【题型】解答题　【知识点】立体几何　【难度】easy
如图, 在四棱锥 \(P-ABCD\) 中, \(PA \perp\) 平面 \(PAD\), 底面 \(ABCD\) 为矩形, \(E\) 为线段 \(PD\) 的中点, \(AB=1\), \(PA=AD=2\).

(1) 求证: \(PB \parallel\) 平面 \(ACE\);

(2) 求直线 \(AP\) 与平面 \(ACE\) 的夹角的正弦值.
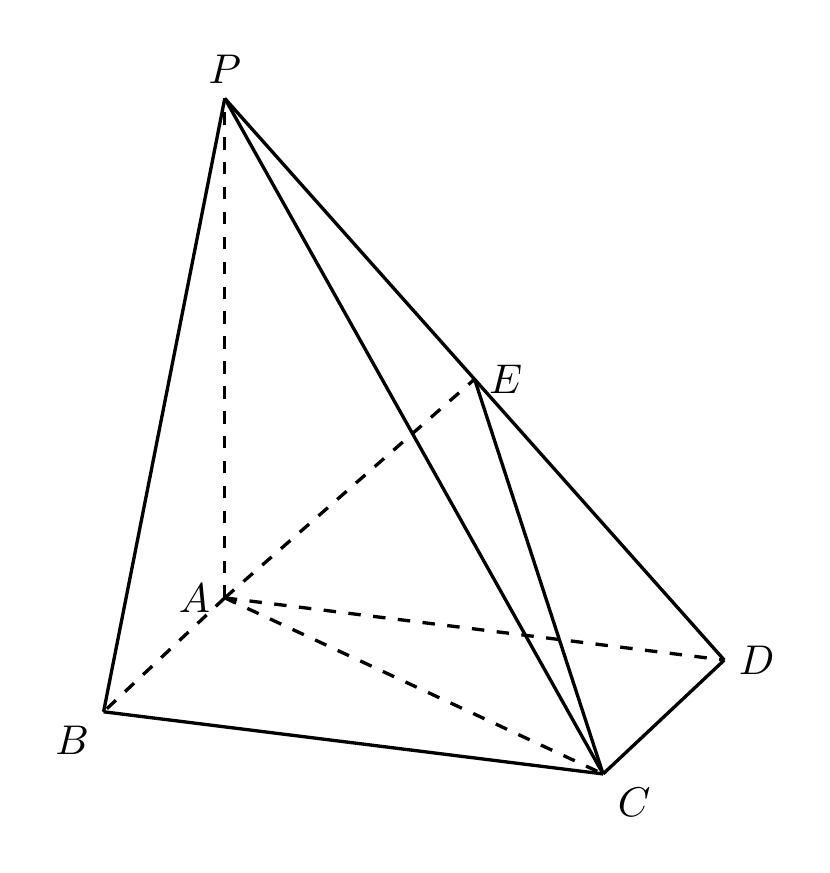
【解答】
\textbf{【答案】}
(1) 证明见解析

(2) \(\dfrac{\sqrt{6}}{6}\)

\vspace{1em}

\textbf{【解析】}
(1) 连接 \(BD\) 交 \(AC\) 于点 \(F\), \(\because E\) 是 \(PD\) 的中点, \(F\) 是 \(BD\) 中点, \(\therefore EF \parallel PB\).

又 \(\because EF \subset\) 平面 \(ACE\), \(PB \not\subset\) 平面 \(ACE\), \(\therefore PB \parallel\) 平面 \(ACE\).

---

(2) 建立如图所示的空间直角坐标系 \(A-xyz\), 则 \(A(0,0,0)\), \(C(1,2,0)\), \(E(0,1,1)\),

\(\therefore \overrightarrow{AE} = (0,1,1)\), \(\overrightarrow{AC} = (1,2,0)\).

设平面 \(ACE\) 的法向量为 \(\vec{n} = (x,y,z)\), 则
\[
\begin{cases}
\vec{n} \cdot \overrightarrow{AC} = 0 \\
\vec{n} \cdot \overrightarrow{AE} = 0
\end{cases}
\]
\(\therefore
\begin{cases}
x + 2y = 0 \\
y + z = 0
\end{cases}
\). 令 \(x=2\), 则 \(y=-1\), \(z=1\).

\(\therefore \vec{n} = (2,-1,1)\) 是平面 \(ACE\) 的一个法向量. \(\overrightarrow{AP} = (0,0,2)\),

设直线 \(AP\) 与平面 \(ACE\) 所成角为 \(\theta\),

则直线 \(AP\) 与平面 \(ACE\) 所成角的正弦值为
\[
\sin\theta = \frac{|\overrightarrow{AP} \cdot \vec{n}|}{|\overrightarrow{AP}||\vec{n}|} = \frac{|0 \times 0 + 0 \times (-1) + 2 \times 1|}{2 \times \sqrt{2^2 + (-1)^2 + 1^2}} = \frac{\sqrt{6}}{6}.
\]
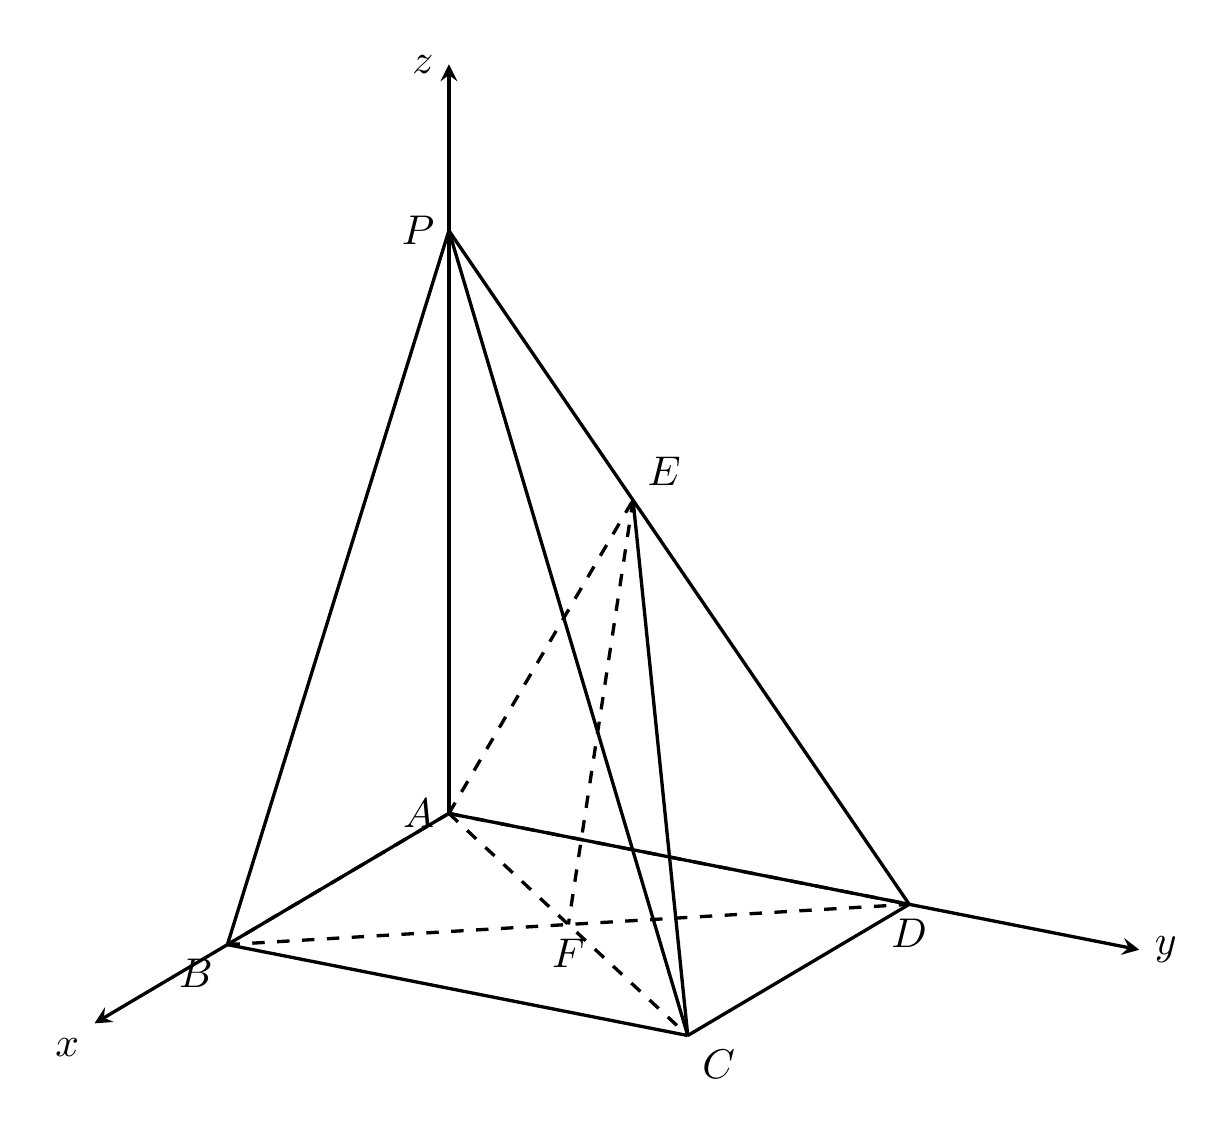